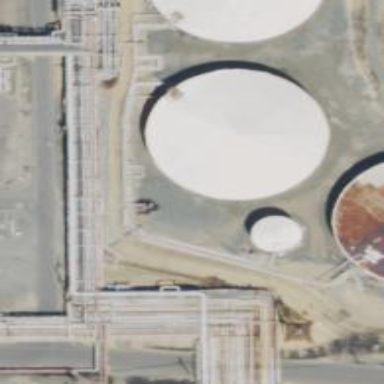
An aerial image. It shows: Storage tank building.